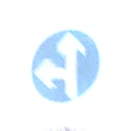
Verkehrszeichen: VorgeschriebeneFahrtrichtungGeradeausOderLinks
Zusatzzeichen unten: BesondereFahrzeugeUndTransportgueter7
Umgebung: Outdoor, RoadRail
Tageszeit: MorningAfternoon
Wetter: PartlyCloudy
Licht: Natural
Jahreszeit: NotSpecified
Kontrast: HighContrast